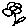
Label: flower